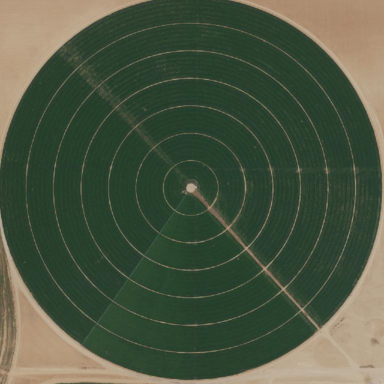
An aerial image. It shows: Farmland with pivot irrigation system.